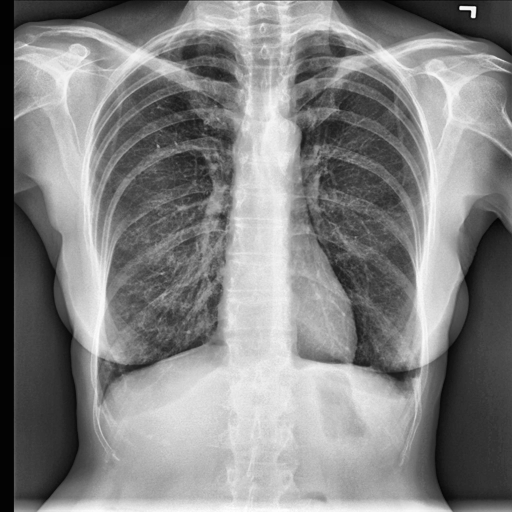
Finding: NORMAL